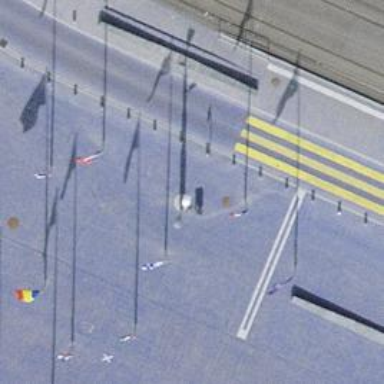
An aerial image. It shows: Flagpole structure.